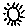
Label: sun